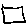
Label: square